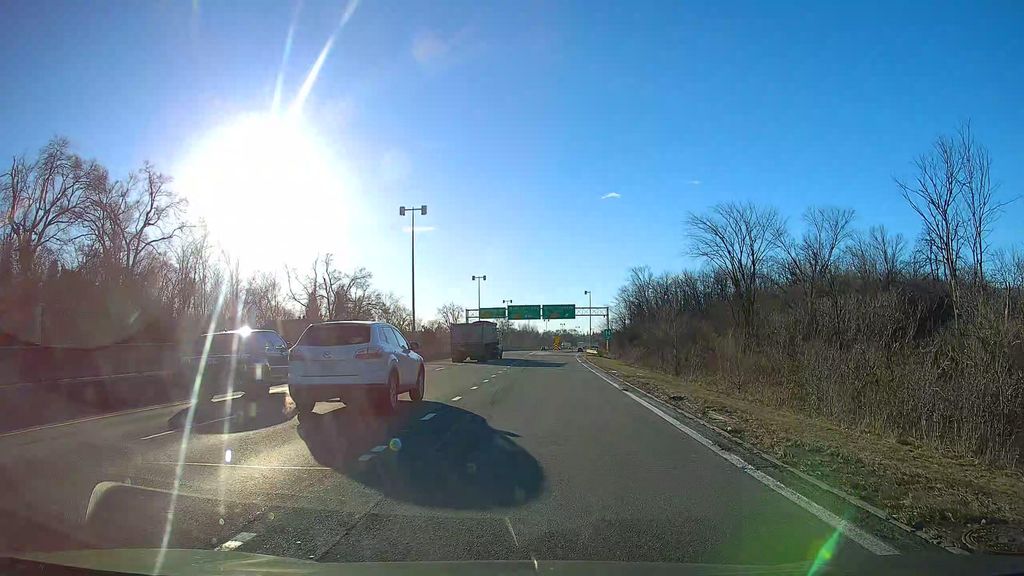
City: montreal